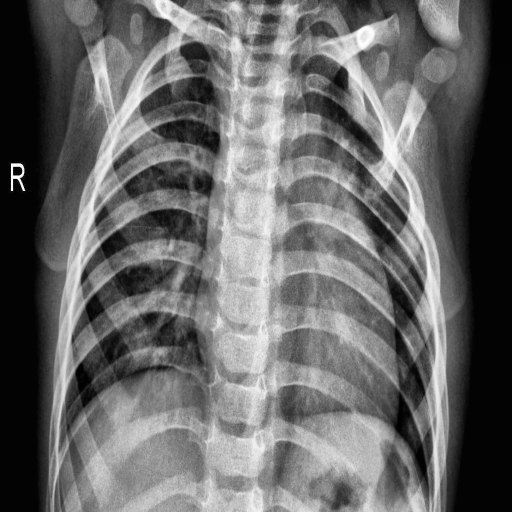
Finding: NORMAL